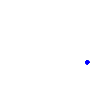
Particle: pion